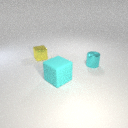
small yellow metal cube to the left of small cyan metal cylinder